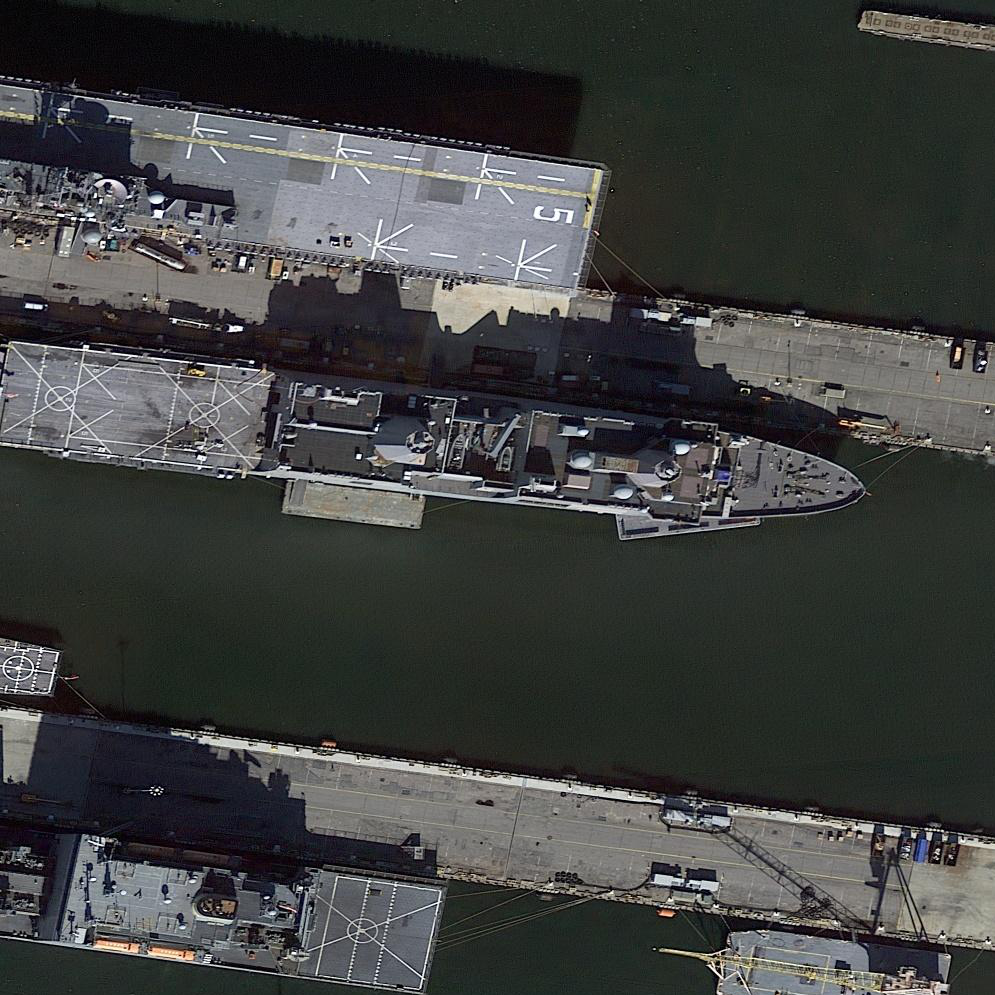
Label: San_Antonio-class_transport_dock